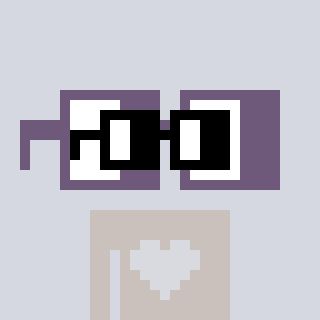
a pixel art character with square black glasses, a glasses-shaped head and a foggrey-colored body on a cool background